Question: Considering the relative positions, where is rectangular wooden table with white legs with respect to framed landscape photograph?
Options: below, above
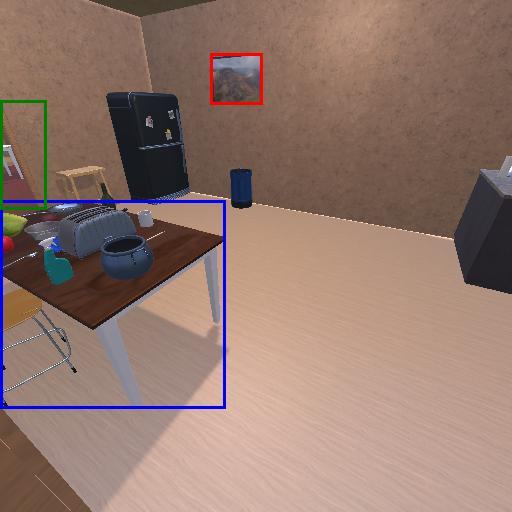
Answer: below